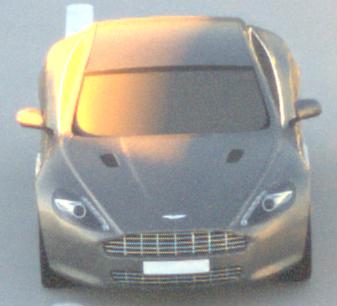
Make: Aston Martin
Model: Rapide
Detailed model: Rapide
Model produced from: 2010/03
Model produced until: 2013/07
Doors: 5
Color: gray
Road condition: dry road
Daytime: sunrise or sunset
Contrast: high contrast